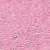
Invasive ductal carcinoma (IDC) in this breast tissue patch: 0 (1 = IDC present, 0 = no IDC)